Interaction volume radius: 10 \u00c5
Interaction volume height: 10 \u00c5
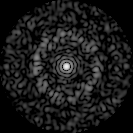
Disorder parameter: 0.8407